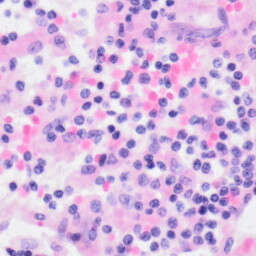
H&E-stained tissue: Kidney